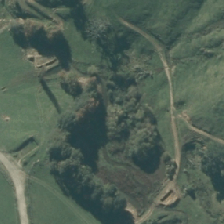
Land cover: lake_pond